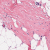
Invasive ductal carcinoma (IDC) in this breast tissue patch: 0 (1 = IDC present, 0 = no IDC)